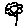
Label: flower